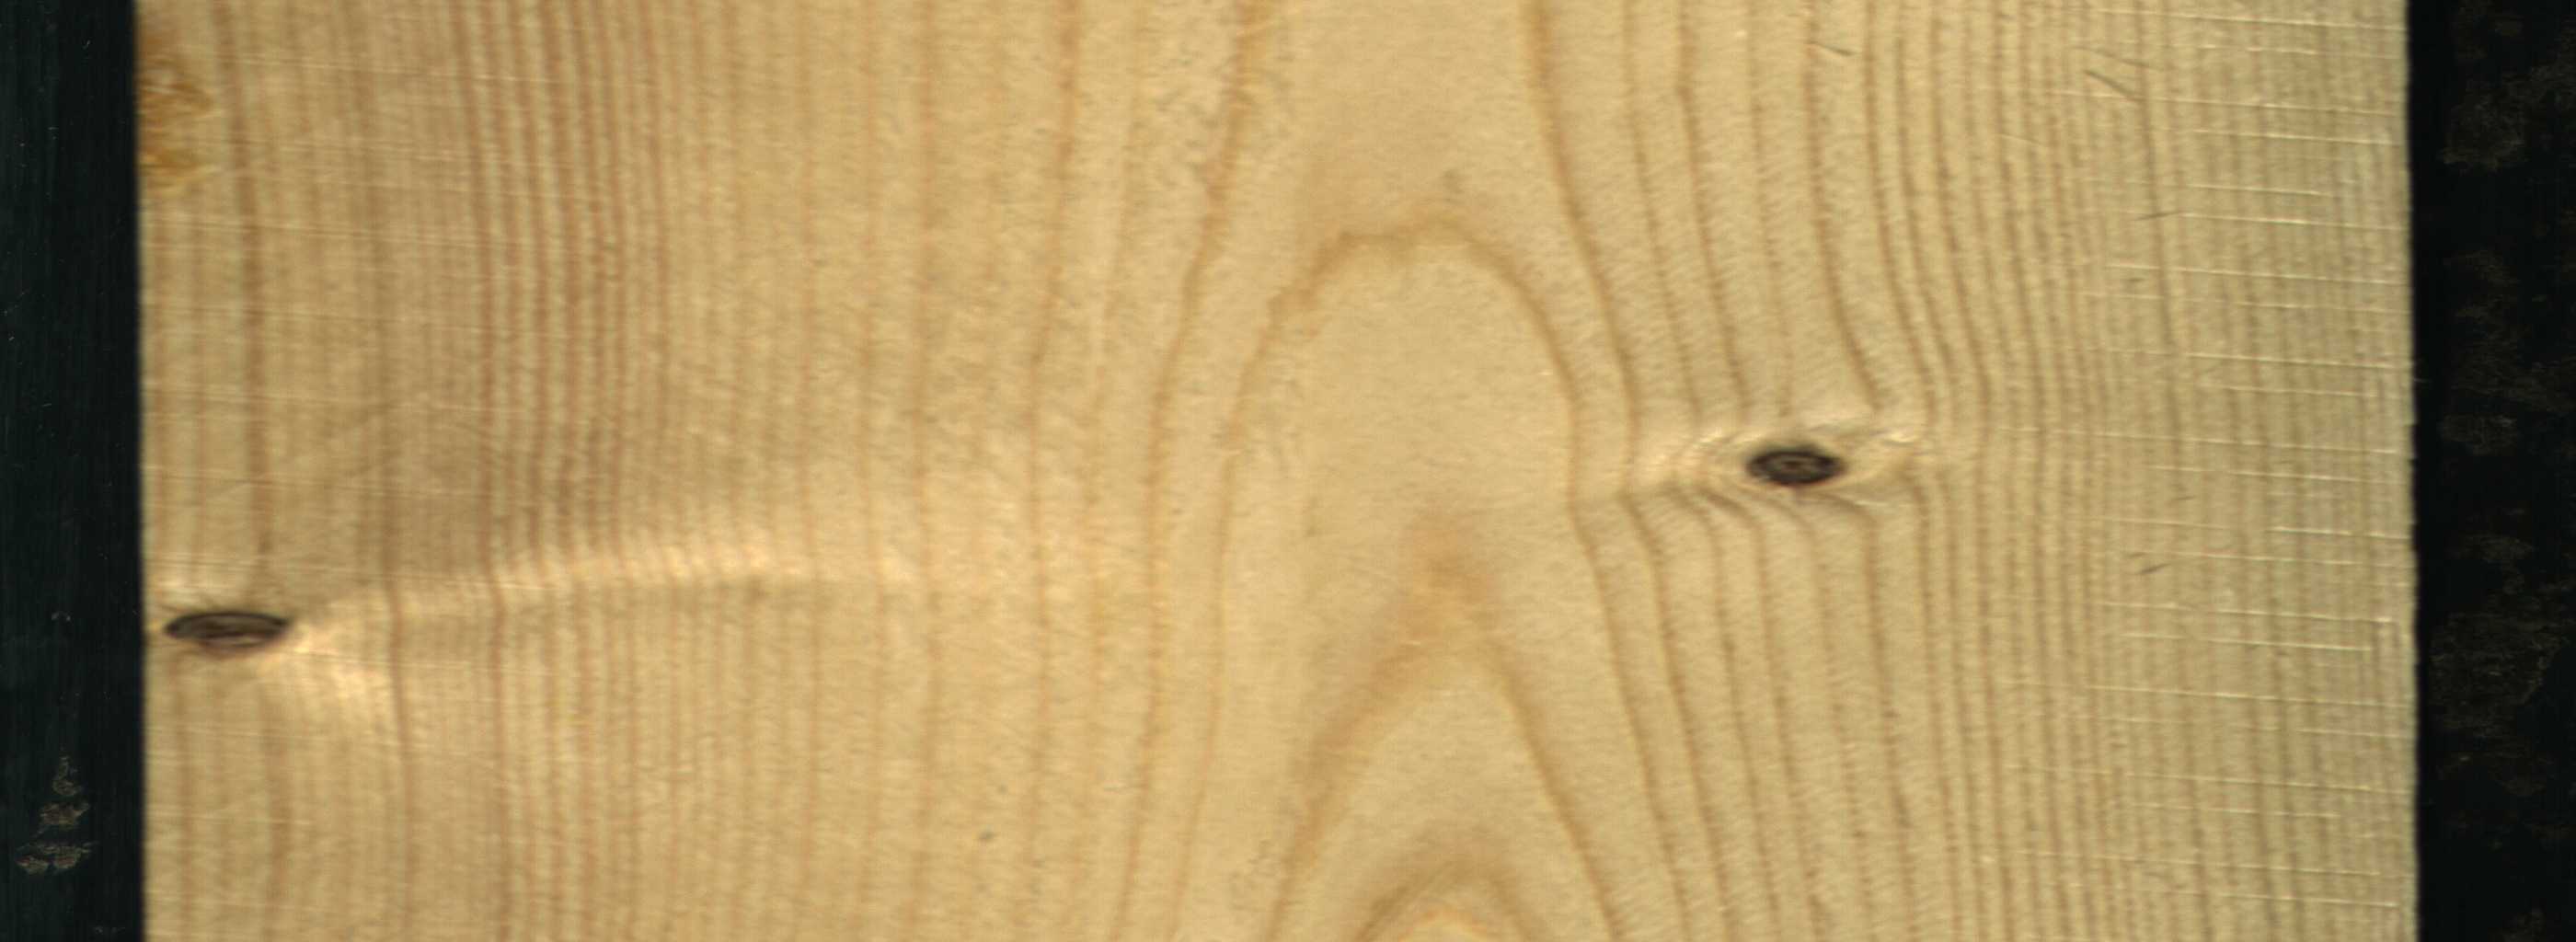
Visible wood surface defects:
Dead_Knot
Dead_Knot